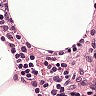
Metastatic tissue present: no